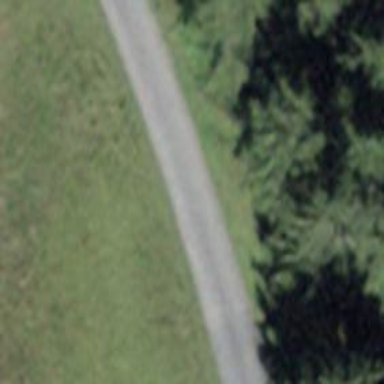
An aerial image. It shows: Unclassified road.